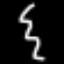
Label: squiggle